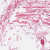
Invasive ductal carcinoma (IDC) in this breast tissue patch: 0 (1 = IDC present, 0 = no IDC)